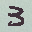
Label: 3